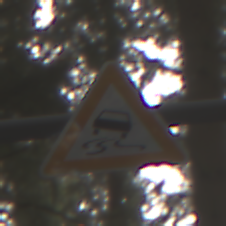
Verkehrszeichen: SchleuderOderRutschgefahr
Umgebung: Outdoor, Nature
Tageszeit: MorningAfternoon
Wetter: Overcast
Licht: Natural
Jahreszeit: Winter
Kontrast: LowContrast